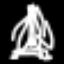
Label: The Eiffel Tower